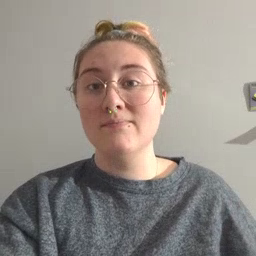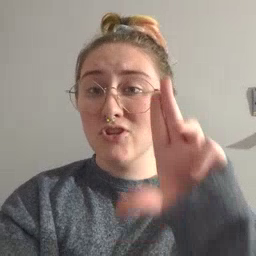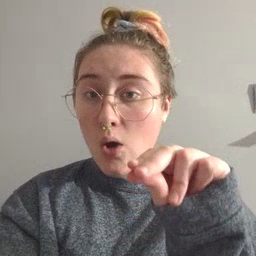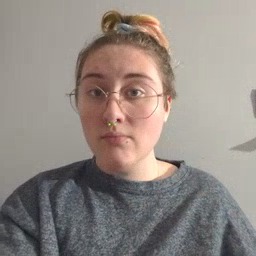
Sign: no